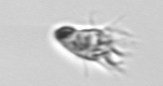
Label: Paratontonia_gracillima